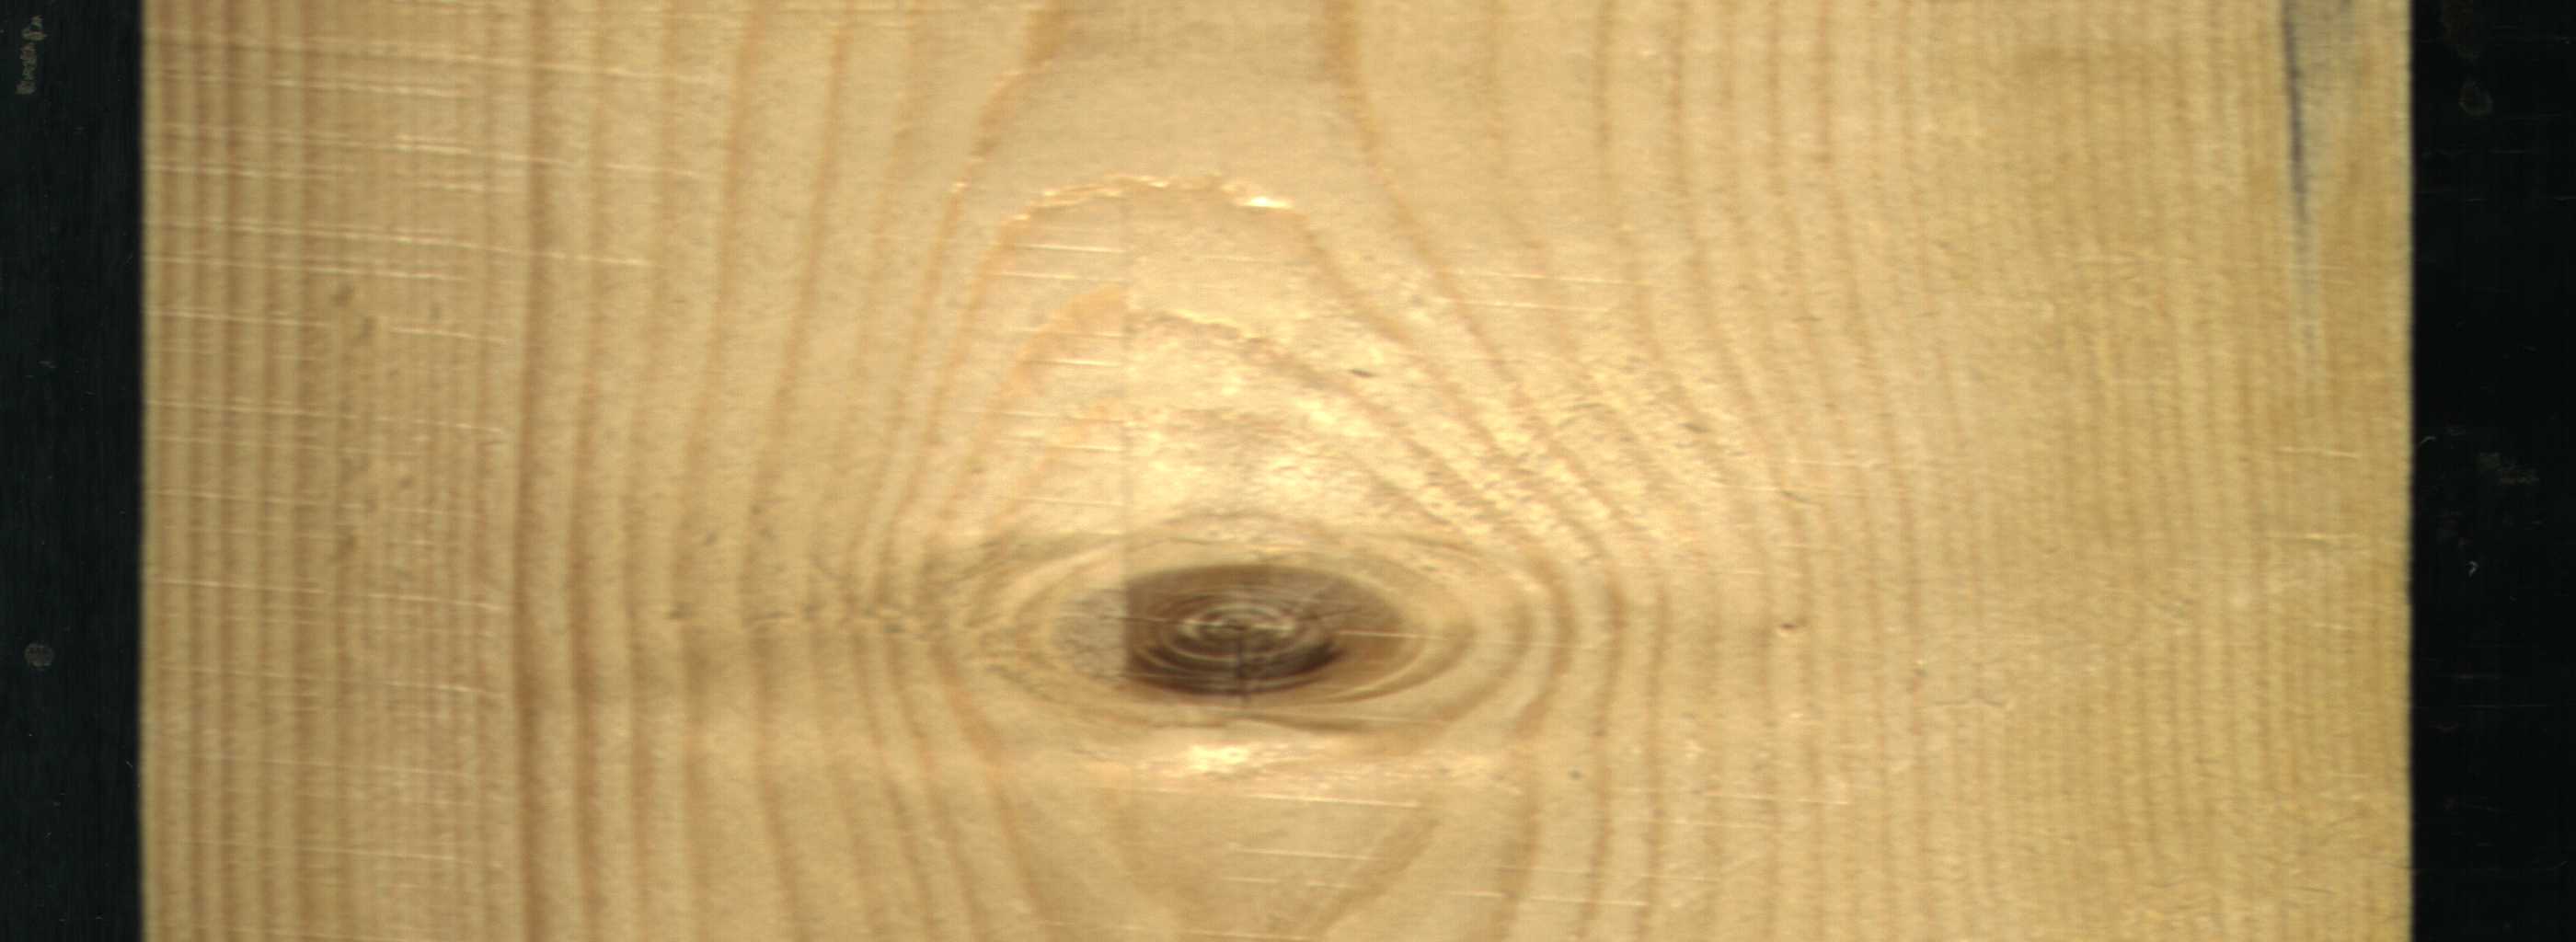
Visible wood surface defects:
Crack
Live_Knot